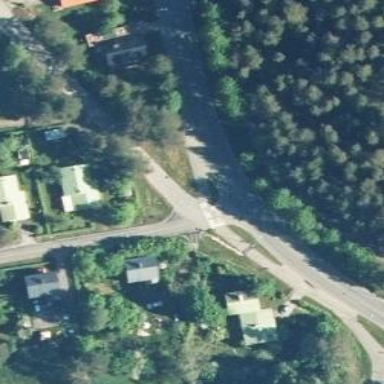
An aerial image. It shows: Uncontrolled crossing on the road.